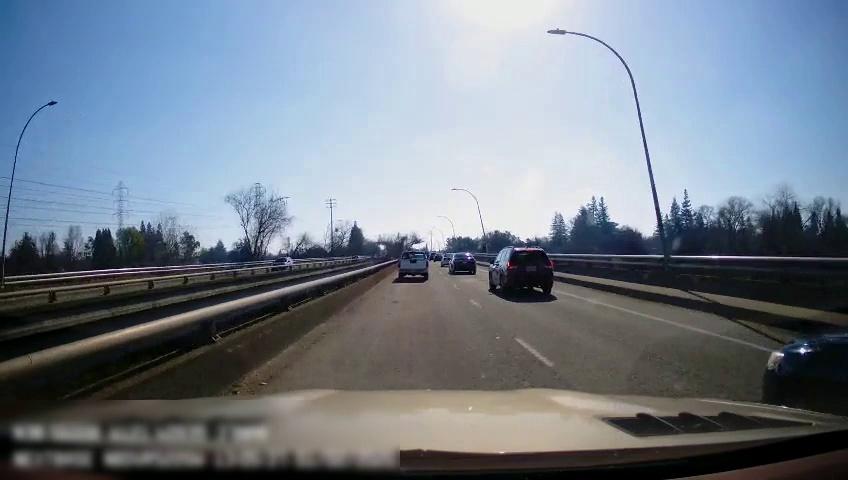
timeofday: Day
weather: Sunny
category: Drivable Space
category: Vehicles | SUV
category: Vehicles | Truck
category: Vehicles | Car
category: Vehicles | SUV
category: Vehicles | Car
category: Vehicles | Car
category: Vehicles | Car
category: Lanes | Current Lane
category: Lanes | Alternate Lane